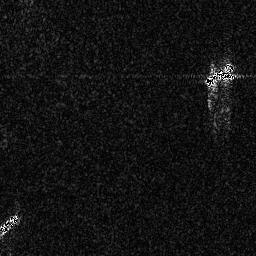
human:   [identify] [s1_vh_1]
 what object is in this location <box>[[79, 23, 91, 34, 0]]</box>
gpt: <ref>1 medium ship at the top right</ref>